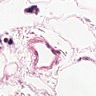
Metastatic tissue present: no